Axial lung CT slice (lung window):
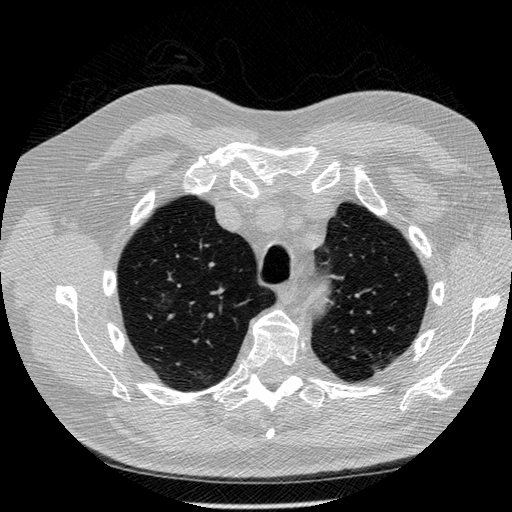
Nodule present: no